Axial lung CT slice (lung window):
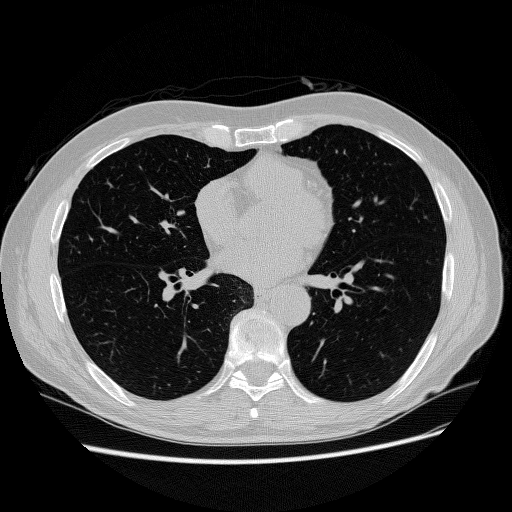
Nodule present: no